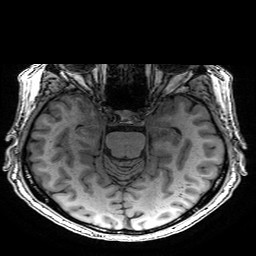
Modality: T1w
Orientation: coronal
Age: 64
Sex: male
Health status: healthy
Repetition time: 2.53 s
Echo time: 0.0034 s